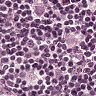
Metastatic tissue present: yes